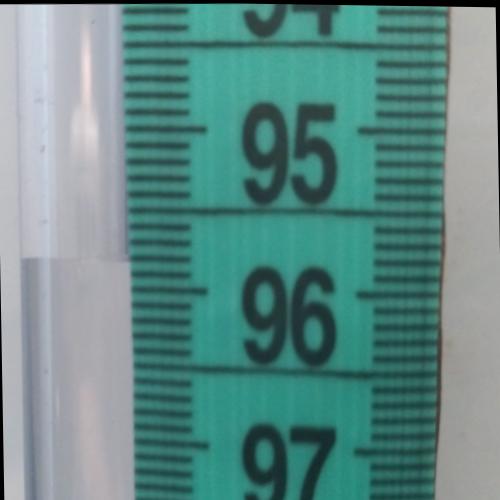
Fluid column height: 95.8 cm